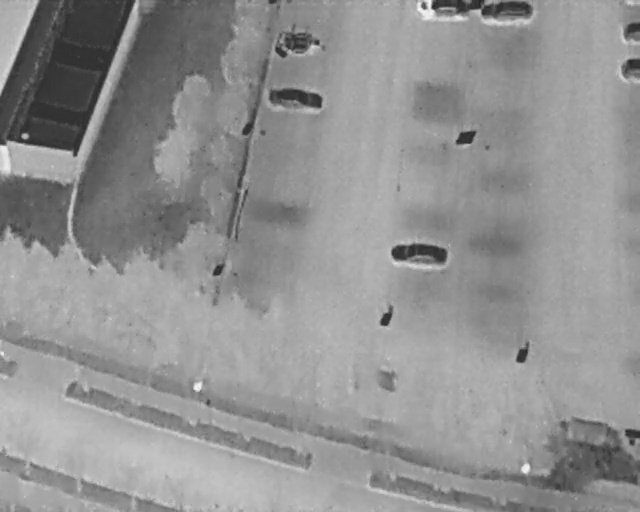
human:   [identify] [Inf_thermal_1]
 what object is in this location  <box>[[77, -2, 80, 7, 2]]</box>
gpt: <ref>1 medium car at the top right</ref>

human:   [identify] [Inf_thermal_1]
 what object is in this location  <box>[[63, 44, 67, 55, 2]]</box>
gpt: <ref>1 medium car at the center</ref>